Question: I'm using a darker style for a few c# WinForms form fields. The combobox in particular is similar to this:

I am using this code from this Stack answer: <URL>
Unfortunately, I am having issues with flickering borders. When I mouseenter or mouseover on the combobox, it will flicker quickly with a white border.
Is there a way to fix this issue? I have tried using 'DoubleBuffer', but it doesn't alleviate the issue.
'''
using System;
using System.Collections;
using System.Collections.Generic;
using System.ComponentModel;
using System.Windows.Forms;
using System.Drawing;
using System.Drawing.Drawing2D;
using System.Runtime.InteropServices;
namespace FlattenCombo
{
public class FlattenCombo : ComboBox
{
private Brush BorderBrush = new SolidBrush(SystemColors.WindowFrame);
private Brush ArrowBrush = new SolidBrush(SystemColors.ControlText);
private Brush DropButtonBrush = new SolidBrush(SystemColors.Control);
private Color _ButtonColor = SystemColors.Control;
public Color ButtonColor
{
get { return _ButtonColor; }
set
{
_ButtonColor = value;
DropButtonBrush = new SolidBrush(this.ButtonColor);
this.Invalidate();
}
}
private Color _borderColor = Color.Black;
private ButtonBorderStyle _borderStyle = ButtonBorderStyle.Solid;
//private static int WM_PAINT = 0x000F;
[Category("Appearance")]
public Color BorderColor
{
get { return _borderColor; }
set
{
_borderColor = value;
this.Invalidate(); // causes control to be redrawn
}
}
[Category("Appearance")]
public ButtonBorderStyle BorderStyle
{
get { return _borderStyle; }
set
{
_borderStyle = value;
this.Invalidate();
}
}
protected override void WndProc(ref Message m)
{
base.WndProc(ref m);
/*if (m.Msg == WM_PAINT)
{
Graphics g = Graphics.FromHwnd(Handle);
Rectangle bounds = new Rectangle(0, 0, Width, Height);
ControlPaint.DrawBorder(g, bounds, _borderColor, _borderStyle);
}*/
switch (m.Msg)
{
case 0xf:
//Paint the background. Only the borders
//will show up because the edit
//box will be overlayed
//Graphics g = Graphics.FromHwnd(Handle);
Graphics g = this.CreateGraphics();
Rectangle bounds = new Rectangle(0, 0, Width, Height);
ControlPaint.DrawBorder(g, bounds, _borderColor, _borderStyle);
//Pen p = new Pen(Color.White, 2);
//g.FillRectangle(BorderBrush, this.ClientRectangle);
//Draw the background of the dropdown button
Rectangle rect = new Rectangle(this.Width - 18, 0, 18, this.Height);
g.FillRectangle(DropButtonBrush, rect);
//Create the path for the arrow
System.Drawing.Drawing2D.GraphicsPath pth = new System.Drawing.Drawing2D.GraphicsPath();
PointF TopLeft = new PointF(this.Width - 13, (this.Height - 5) / 2);
PointF TopRight = new PointF(this.Width - 6, (this.Height - 5) / 2);
PointF Bottom = new PointF(this.Width - 9, (this.Height + 2) / 2);
pth.AddLine(TopLeft, TopRight);
pth.AddLine(TopRight, Bottom);
g.SmoothingMode = System.Drawing.Drawing2D.SmoothingMode.HighQuality;
//Determine the arrow's color.
if (this.DroppedDown)
{
ArrowBrush = new SolidBrush(SystemColors.HighlightText);
}
else
{
ArrowBrush = new SolidBrush(SystemColors.ControlText);
}
//Draw the arrow
g.FillPath(ArrowBrush, pth);
g.Dispose();
break;
}
}
//Override mouse and focus events to draw
//proper borders. Basically, set the color and Invalidate(),
//In general, Invalidate causes a control to redraw itself.
//#region "Mouse and focus Overrides"
protected override void OnMouseEnter(System.EventArgs e)
{
base.OnMouseEnter(e);
//BorderBrush = new SolidBrush(SystemColors.Highlight);
//EnableDoubleBuffering();
this.Invalidate();
}
protected override void OnMouseLeave(System.EventArgs e)
{
base.OnMouseLeave(e);
/*if (this.Focused)
return;*/
BorderBrush = new SolidBrush(SystemColors.WindowFrame);
//EnableDoubleBuffering();
this.Invalidate();
}
protected override void OnLostFocus(System.EventArgs e)
{
base.OnLostFocus(e);
//BorderBrush = new SolidBrush(SystemColors.Window);
//EnableDoubleBuffering();
this.Invalidate();
}
protected override void OnGotFocus(System.EventArgs e)
{
base.OnGotFocus(e);
BorderBrush = new SolidBrush(SystemColors.WindowFrame);
//EnableDoubleBuffering();
this.Invalidate();
}
protected override void OnMouseHover(System.EventArgs e)
{
base.OnMouseHover(e);
BorderBrush = new SolidBrush(SystemColors.WindowFrame);
//EnableDoubleBuffering();
this.Invalidate();
}
//#endregion
}
}
'''
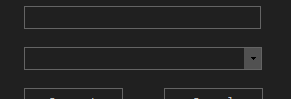
Answer: : add this to your 'Form' to greatly reduce flickering. I have tried using 7-8 of your modified 'flattenCombo' and there's quite a difference.
'''
protected override CreateParams CreateParams
{
get
{
CreateParams cp = base.CreateParams;
cp.ExStyle |= 0x02000000; // Turn on WS_EX_COMPOSITED
return cp;
}
}
'''
: <URL>. Great post, also explains others tricks.